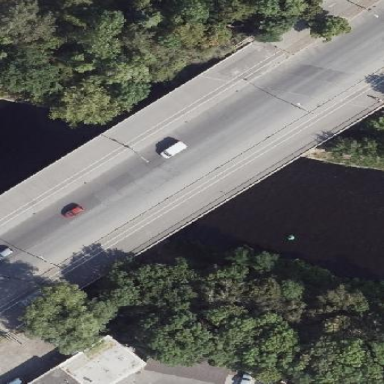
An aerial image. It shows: Bridge with beam structure.